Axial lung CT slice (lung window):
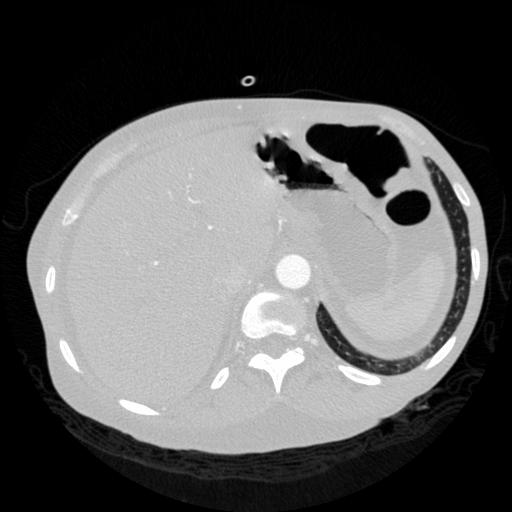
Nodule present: no